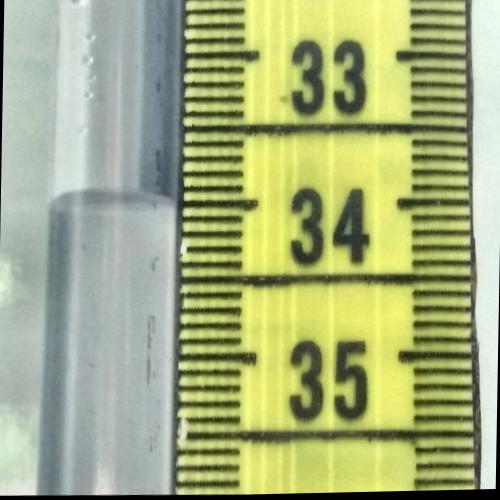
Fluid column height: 34.0 cm